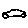
Label: car